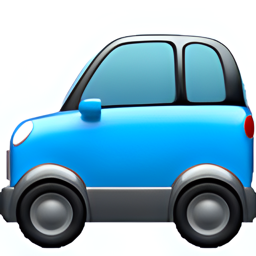
Name: recreational vehicle
Emoji: 🚙
Group: Travel & Places
Sub-group: transport-ground